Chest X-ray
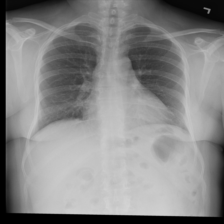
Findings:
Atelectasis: negative
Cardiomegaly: negative
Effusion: negative
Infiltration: positive
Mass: negative
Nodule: negative
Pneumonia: negative
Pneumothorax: negative
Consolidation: negative
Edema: negative
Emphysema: negative
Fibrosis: negative
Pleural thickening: negative
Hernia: negative